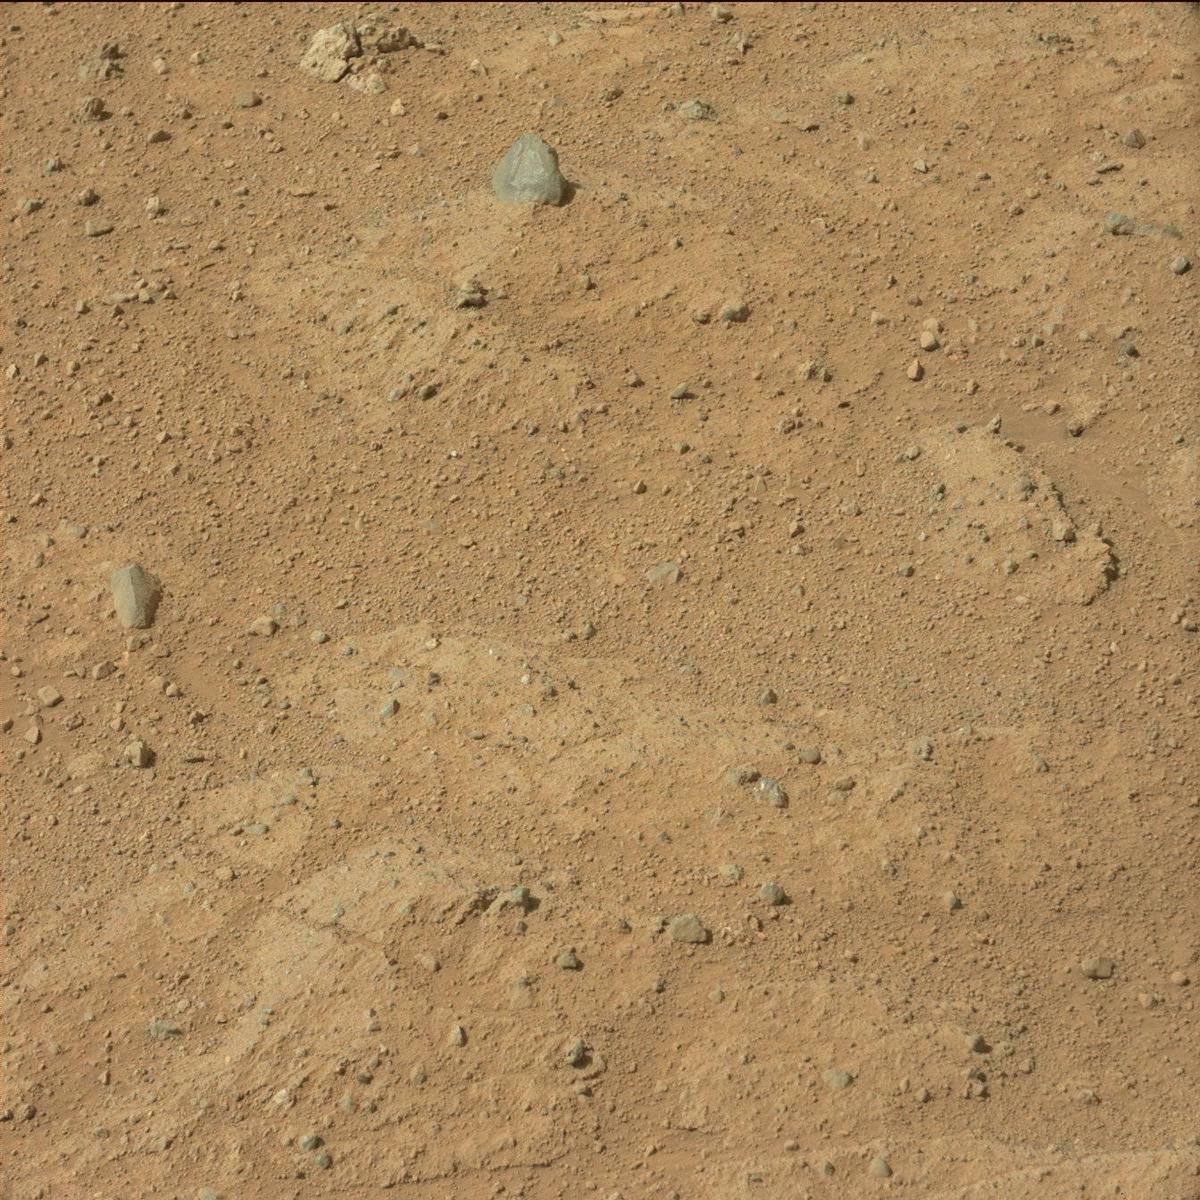
Terrain classes present: Bedrock, Rock, Sand / Soil